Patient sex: M
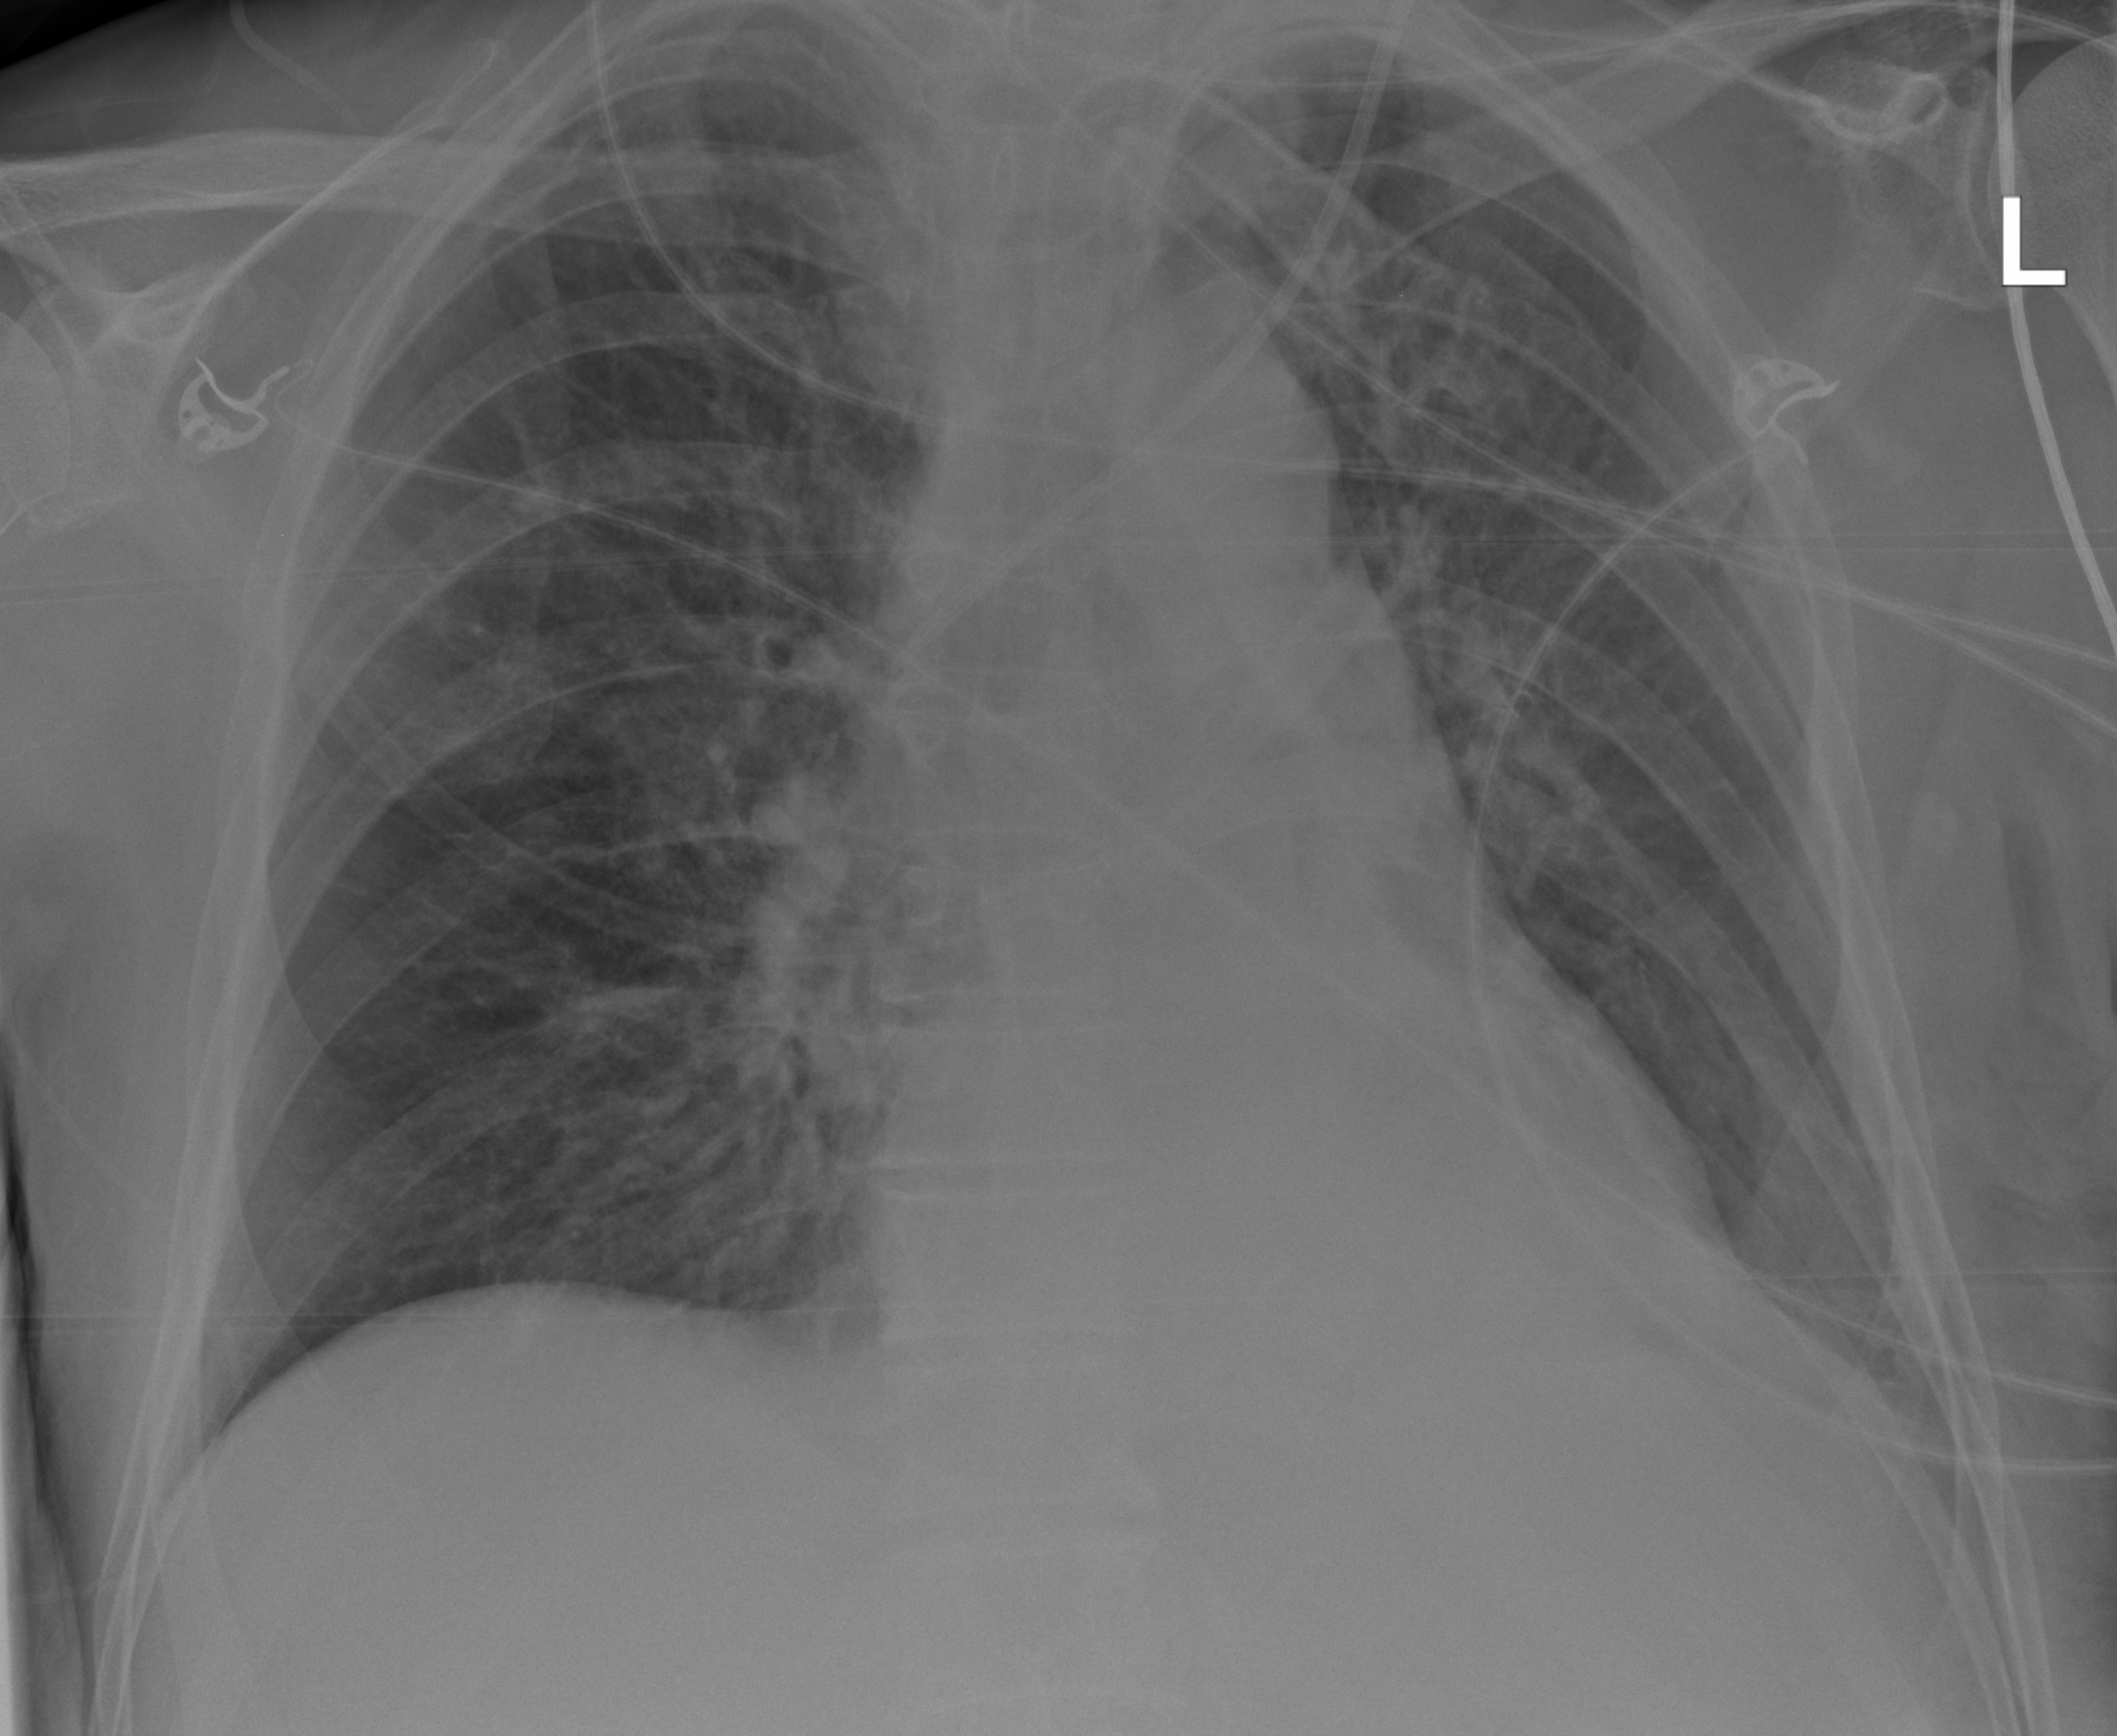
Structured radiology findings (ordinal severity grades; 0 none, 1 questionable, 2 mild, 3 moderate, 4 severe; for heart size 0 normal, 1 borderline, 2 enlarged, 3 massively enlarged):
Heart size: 0
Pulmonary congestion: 2
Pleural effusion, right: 0
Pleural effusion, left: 0
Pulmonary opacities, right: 0
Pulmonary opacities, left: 0
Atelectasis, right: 0
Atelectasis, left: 2